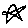
Label: star